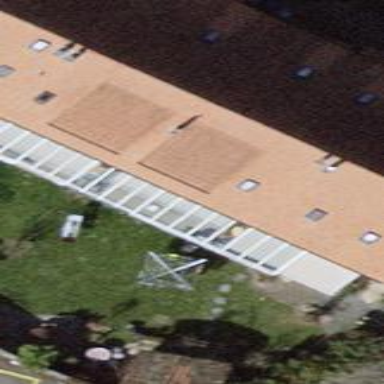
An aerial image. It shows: Building with gabled roof.